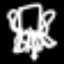
Label: squiggle